Aerial crown-view tile of a tropical tree (Barro Colorado Island, Panama), acquired 20250915:
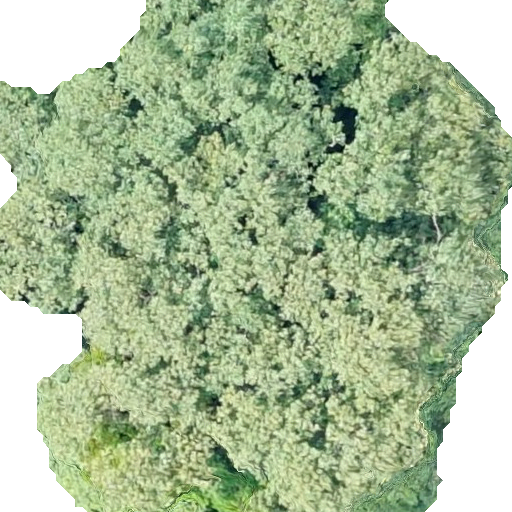
Species: Hieronyma alchorneoides
GBIF accepted scientific name: Hieronyma alchorneoides
Crown area: 337.914 m²